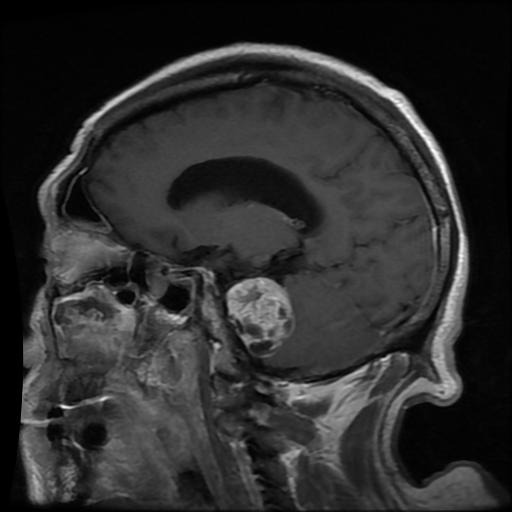
Label: meningioma